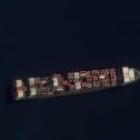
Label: Container_ship